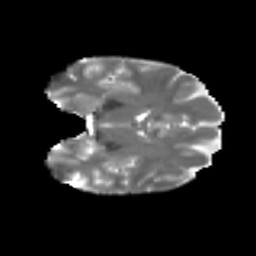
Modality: T2w
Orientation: coronal
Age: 21
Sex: female
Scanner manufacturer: ge
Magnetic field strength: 3 T
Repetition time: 7.8 s
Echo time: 0.0606 s